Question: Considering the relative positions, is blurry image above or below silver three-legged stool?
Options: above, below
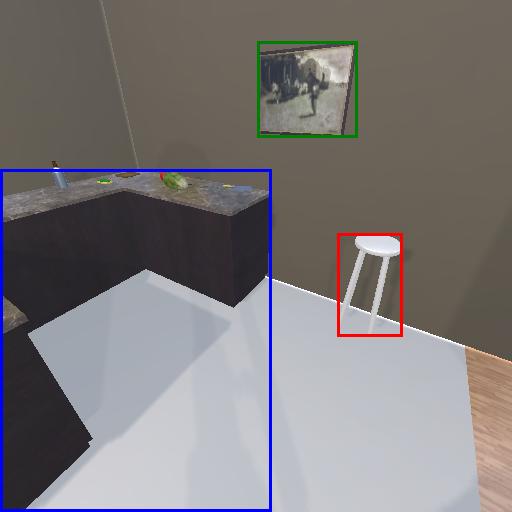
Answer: above